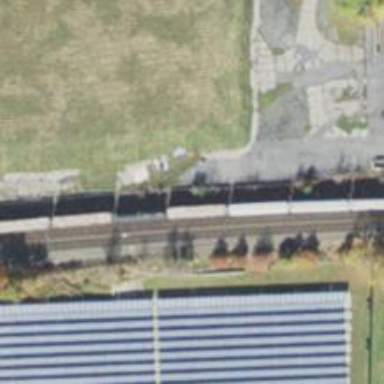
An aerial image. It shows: Abandoned railway.